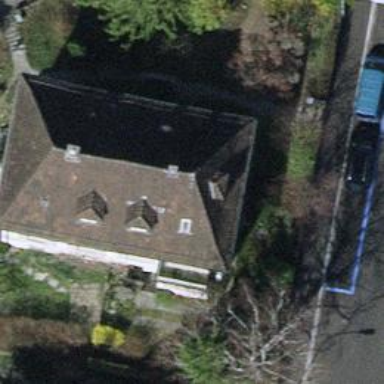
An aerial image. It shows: Semi-detached house.